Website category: auto
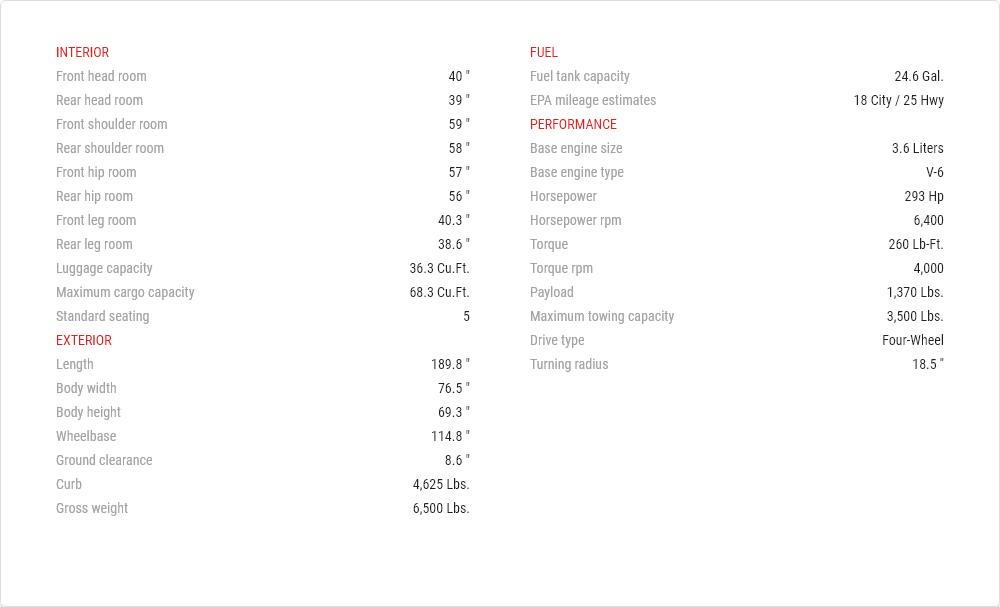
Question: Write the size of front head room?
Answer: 40 "

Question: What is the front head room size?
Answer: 40 "

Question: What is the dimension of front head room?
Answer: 40 "

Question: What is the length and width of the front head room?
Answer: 40 "

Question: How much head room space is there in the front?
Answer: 40 "

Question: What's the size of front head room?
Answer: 40 "

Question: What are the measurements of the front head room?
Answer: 40 "

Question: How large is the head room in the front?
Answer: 40 "

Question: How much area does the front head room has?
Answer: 40 "

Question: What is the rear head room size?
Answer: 39 "

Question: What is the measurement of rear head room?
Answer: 39 "

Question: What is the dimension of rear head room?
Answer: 39 "

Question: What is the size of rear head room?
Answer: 39 "

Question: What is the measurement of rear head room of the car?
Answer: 39 "

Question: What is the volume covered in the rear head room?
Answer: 39 "

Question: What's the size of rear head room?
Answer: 39 "

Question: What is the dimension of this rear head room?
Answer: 39 "

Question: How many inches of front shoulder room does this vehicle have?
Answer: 59 "

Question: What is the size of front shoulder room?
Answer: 59 "

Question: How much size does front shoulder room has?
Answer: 59 "

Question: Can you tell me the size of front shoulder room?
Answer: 59 "

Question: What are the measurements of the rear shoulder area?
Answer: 58 "

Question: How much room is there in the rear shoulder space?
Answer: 58 "

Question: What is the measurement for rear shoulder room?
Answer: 58 "

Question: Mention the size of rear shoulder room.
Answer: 58 "

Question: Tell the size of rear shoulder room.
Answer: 58 "

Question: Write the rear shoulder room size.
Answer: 58 "

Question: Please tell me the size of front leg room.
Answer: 40.3 "

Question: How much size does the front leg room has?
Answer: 40.3 "

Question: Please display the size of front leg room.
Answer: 40.3 "

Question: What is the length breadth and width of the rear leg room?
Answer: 38.6 "

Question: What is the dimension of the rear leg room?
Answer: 38.6 "

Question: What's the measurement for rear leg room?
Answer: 38.6 "

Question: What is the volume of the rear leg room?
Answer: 38.6 "

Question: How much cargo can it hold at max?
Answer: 36.3 cu.ft.

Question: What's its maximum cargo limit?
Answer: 36.3 cu.ft.

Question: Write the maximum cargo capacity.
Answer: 36.3 cu.ft.

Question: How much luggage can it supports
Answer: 36.3 cu.ft.

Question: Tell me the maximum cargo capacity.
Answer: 36.3 cu.ft.

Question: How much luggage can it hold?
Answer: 36.3 cu.ft.

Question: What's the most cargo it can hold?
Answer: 36.3 cu.ft.

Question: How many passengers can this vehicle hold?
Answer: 5

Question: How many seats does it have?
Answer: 5

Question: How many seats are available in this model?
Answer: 5

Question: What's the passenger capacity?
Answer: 5

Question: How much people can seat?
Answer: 5

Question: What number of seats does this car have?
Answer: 5

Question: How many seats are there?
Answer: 5

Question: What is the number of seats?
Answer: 5

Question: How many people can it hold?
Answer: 5

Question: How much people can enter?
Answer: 5

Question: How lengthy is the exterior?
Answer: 189.8 "

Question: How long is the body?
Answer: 189.8 "

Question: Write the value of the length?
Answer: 189.8 "

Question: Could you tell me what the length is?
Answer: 189.8 "

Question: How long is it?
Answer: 189.8 "

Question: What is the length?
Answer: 189.8 "

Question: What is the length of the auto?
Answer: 189.8 "

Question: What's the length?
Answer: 189.8 "

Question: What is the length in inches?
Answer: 189.8 "

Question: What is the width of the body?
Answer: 76.5 "

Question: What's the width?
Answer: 76.5 "

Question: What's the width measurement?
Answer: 76.5 "

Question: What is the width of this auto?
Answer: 76.5 "